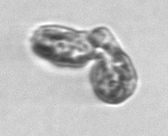
Label: Karenia